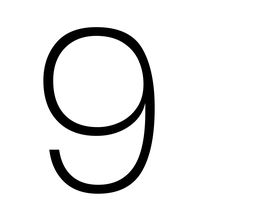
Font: Poppins-ExtraLight